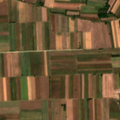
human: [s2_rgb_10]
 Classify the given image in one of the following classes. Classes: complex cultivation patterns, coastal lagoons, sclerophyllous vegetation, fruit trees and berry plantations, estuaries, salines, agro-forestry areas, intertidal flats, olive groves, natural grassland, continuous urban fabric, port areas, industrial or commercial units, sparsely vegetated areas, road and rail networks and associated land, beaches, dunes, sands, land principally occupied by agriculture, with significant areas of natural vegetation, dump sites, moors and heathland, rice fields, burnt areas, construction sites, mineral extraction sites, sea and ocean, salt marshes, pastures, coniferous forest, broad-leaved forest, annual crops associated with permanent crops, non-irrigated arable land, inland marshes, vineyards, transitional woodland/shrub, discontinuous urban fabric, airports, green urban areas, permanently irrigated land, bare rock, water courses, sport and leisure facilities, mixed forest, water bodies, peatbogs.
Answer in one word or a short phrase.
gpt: non-irrigated arable land, complex cultivation patterns